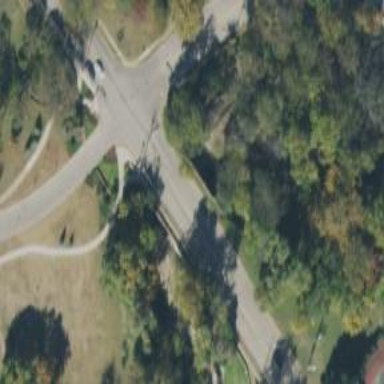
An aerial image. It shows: Secondary road with bridge and separate sidewalks.